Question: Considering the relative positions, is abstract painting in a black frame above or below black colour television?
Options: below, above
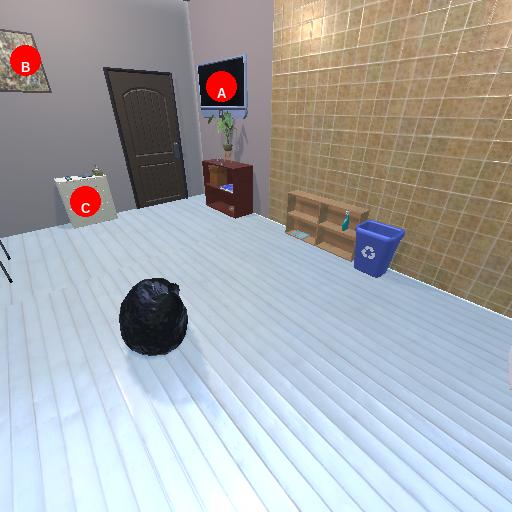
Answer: below